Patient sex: M
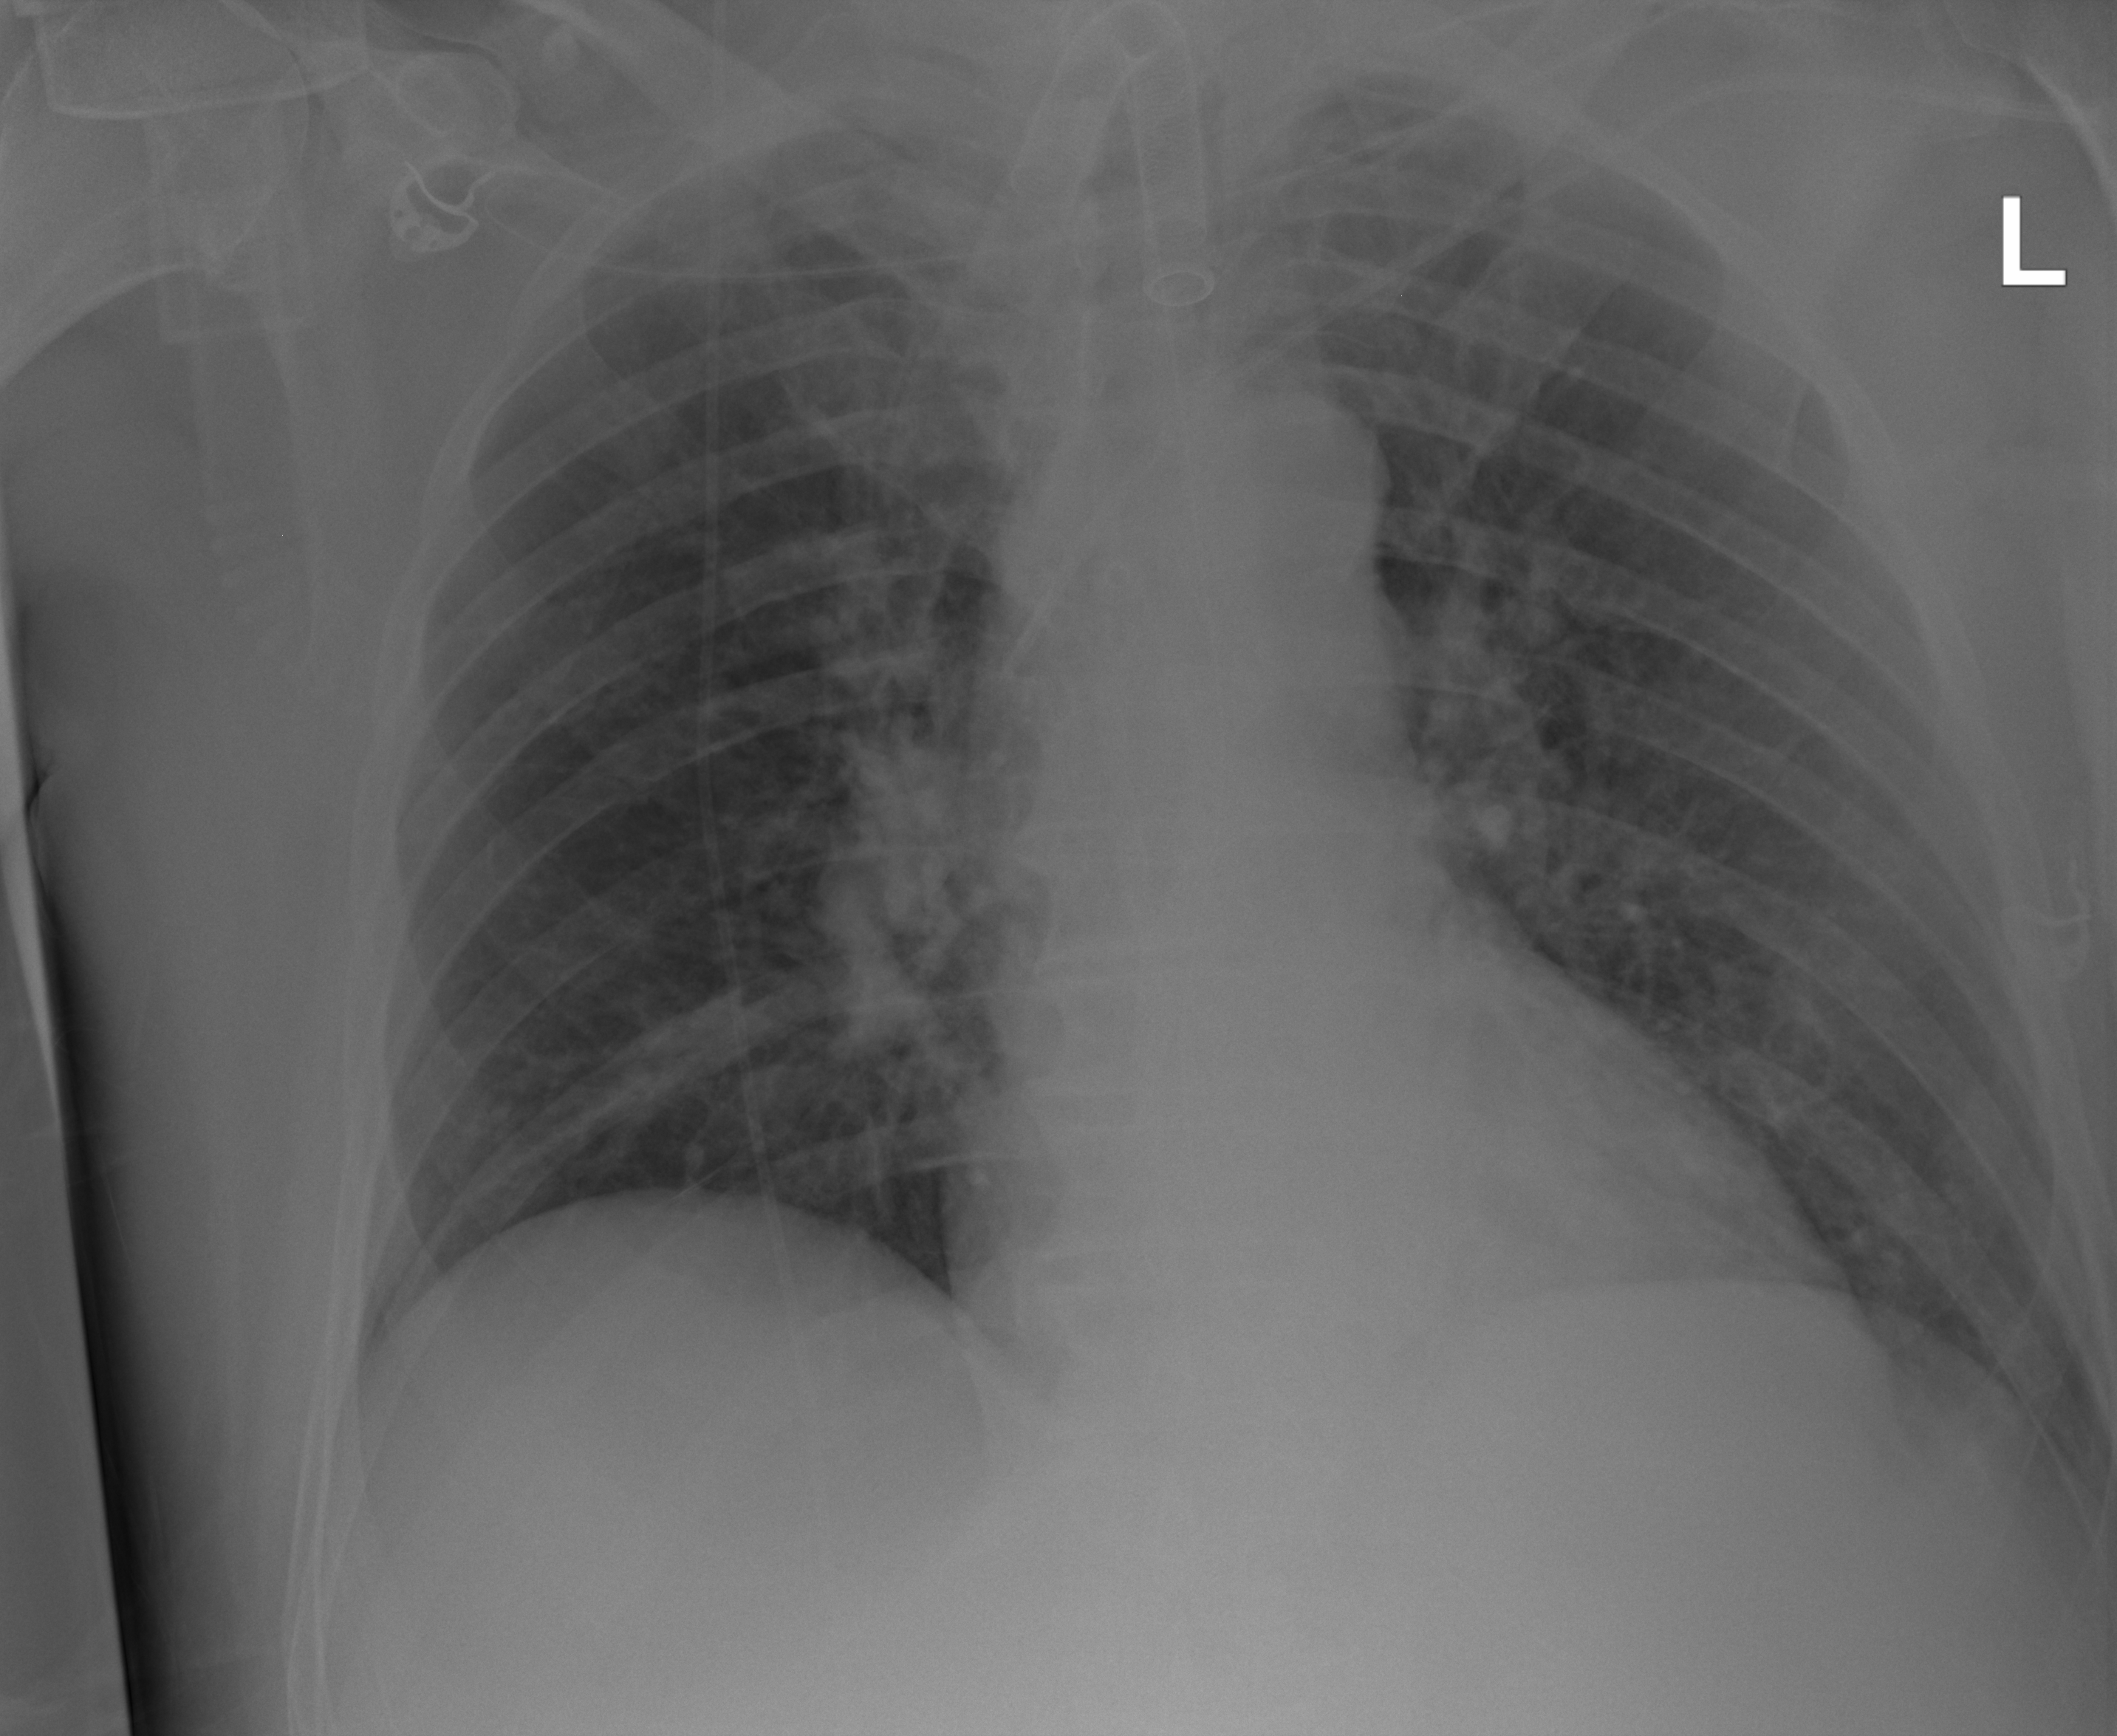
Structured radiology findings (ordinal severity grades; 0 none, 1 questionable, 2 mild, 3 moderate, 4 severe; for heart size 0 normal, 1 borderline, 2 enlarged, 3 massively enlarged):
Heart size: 0
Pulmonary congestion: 2
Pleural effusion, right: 0
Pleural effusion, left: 0
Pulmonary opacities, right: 0
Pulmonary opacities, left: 0
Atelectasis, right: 2
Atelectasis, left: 0